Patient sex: M
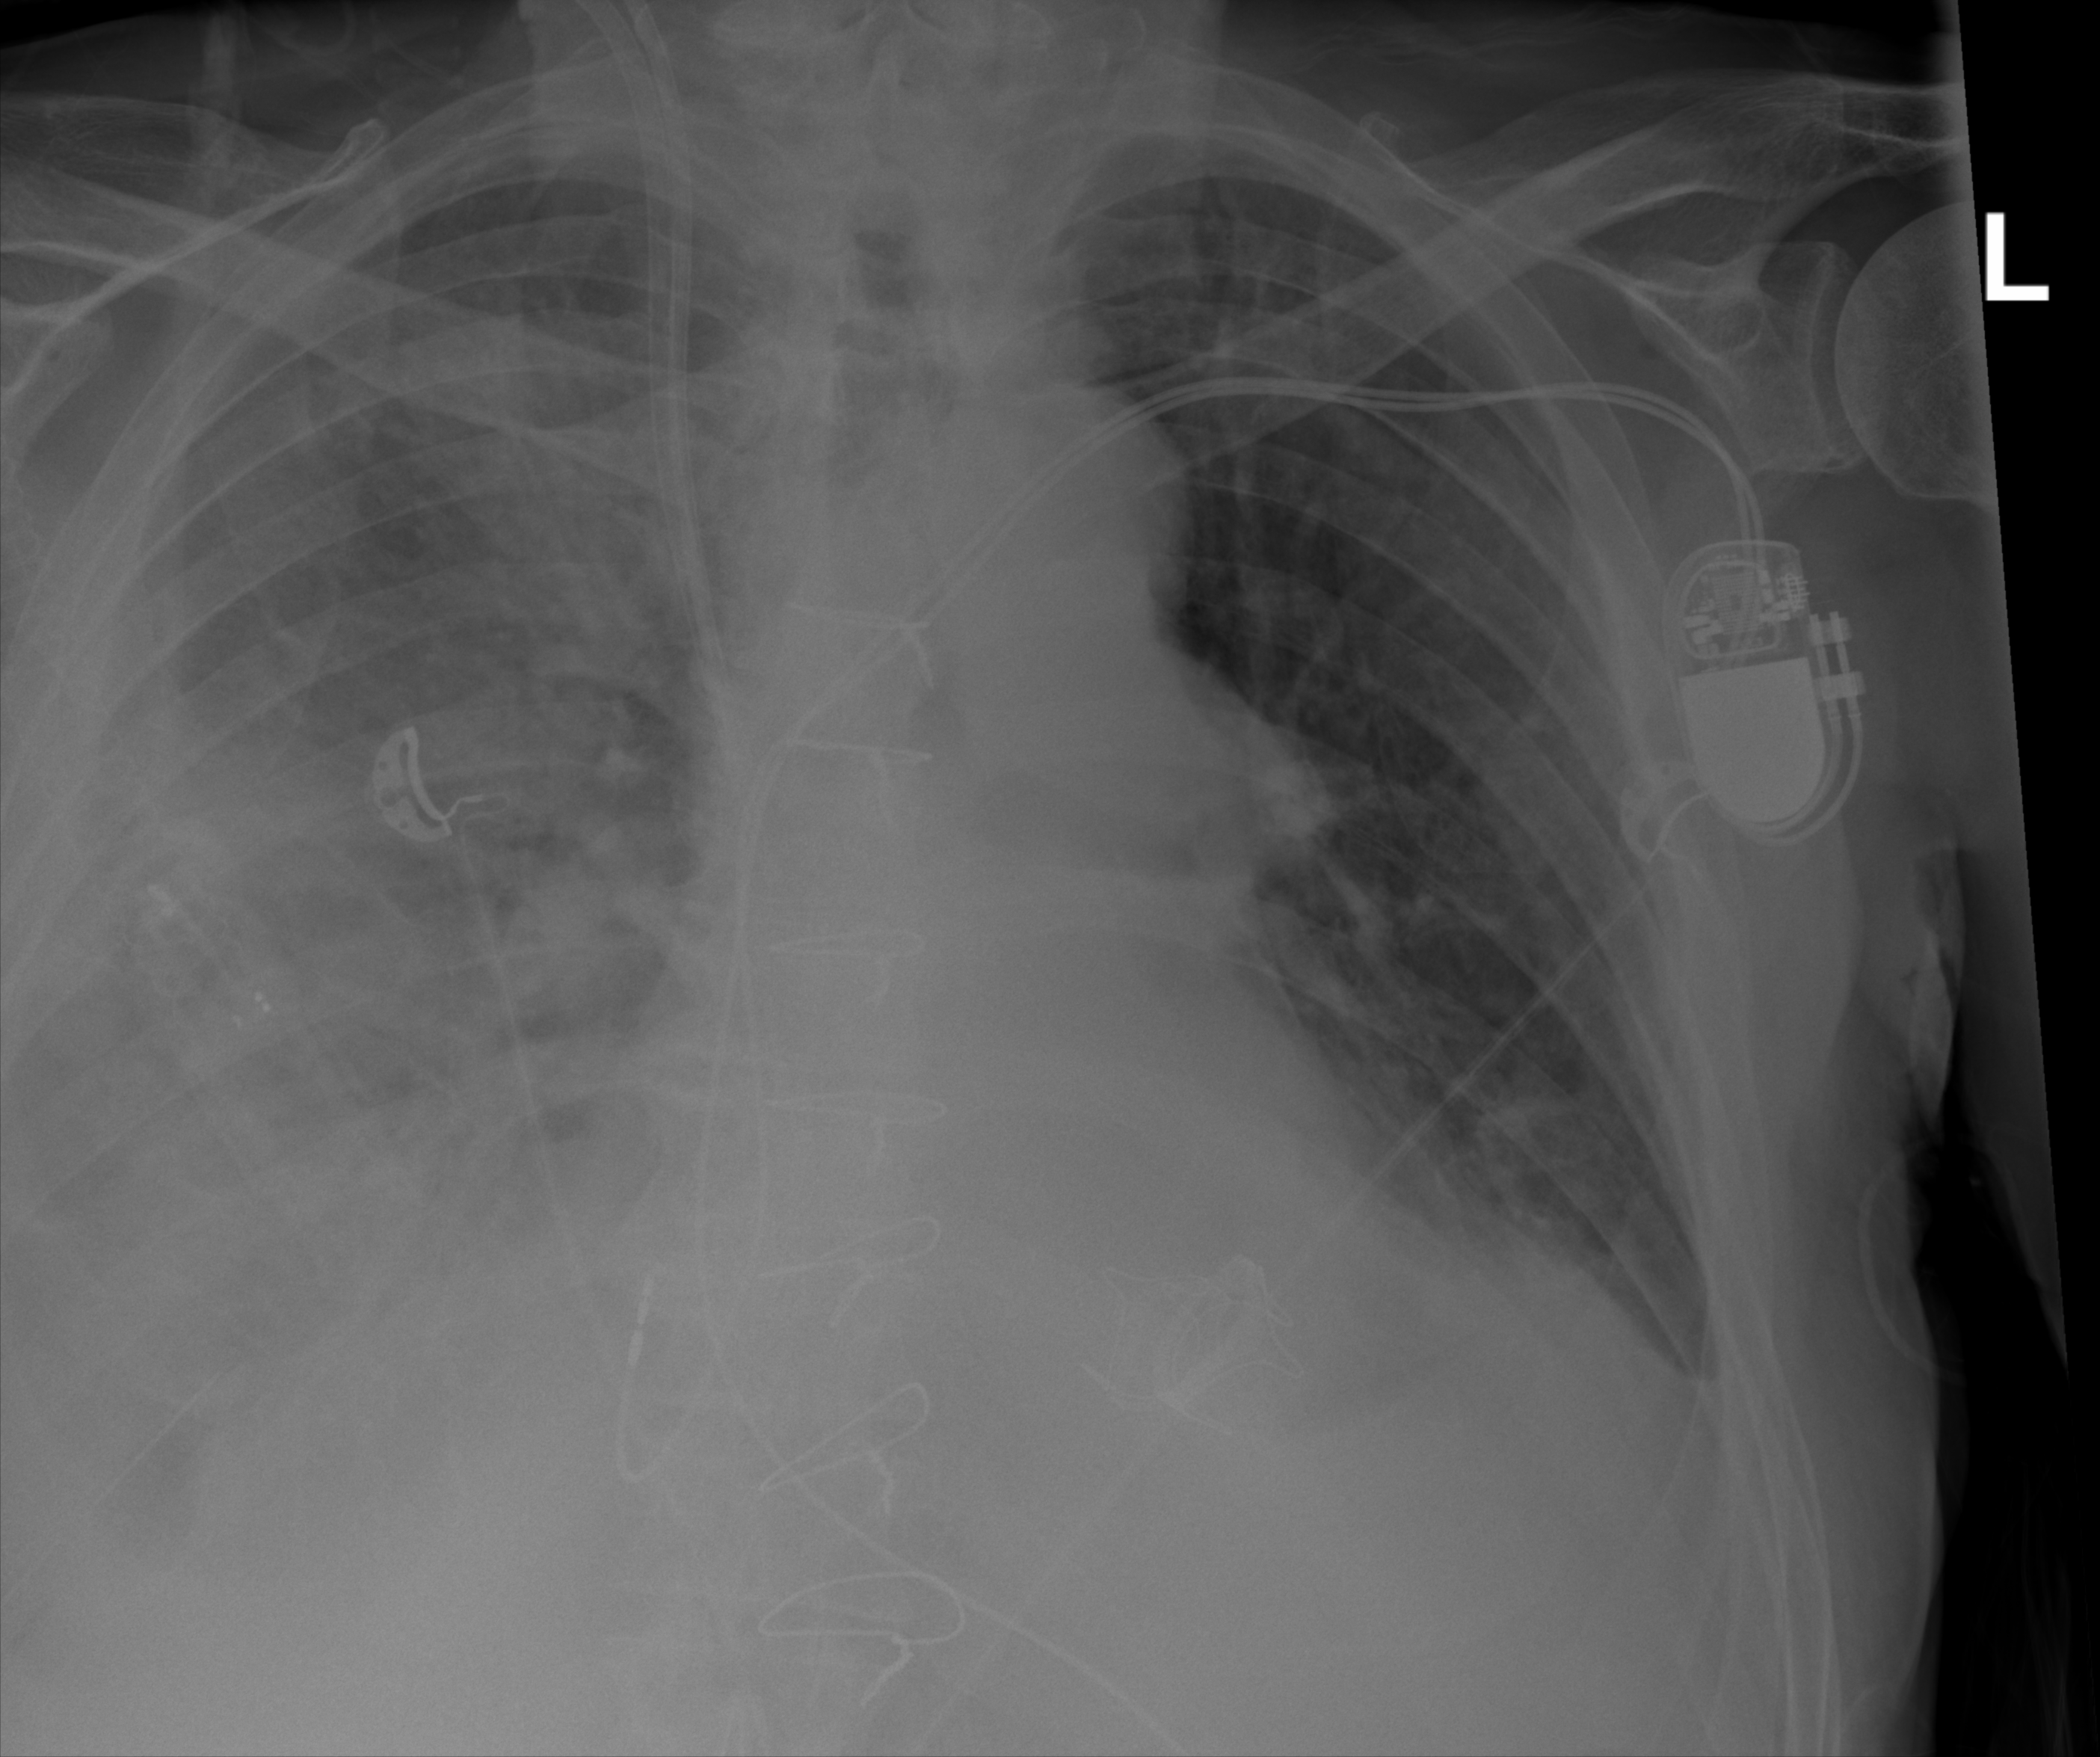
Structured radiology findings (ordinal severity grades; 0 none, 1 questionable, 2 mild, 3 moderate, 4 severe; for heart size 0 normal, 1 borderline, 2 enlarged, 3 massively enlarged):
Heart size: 2
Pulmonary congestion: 3
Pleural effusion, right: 3
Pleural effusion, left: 2
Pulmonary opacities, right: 3
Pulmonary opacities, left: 2
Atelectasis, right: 3
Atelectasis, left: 2